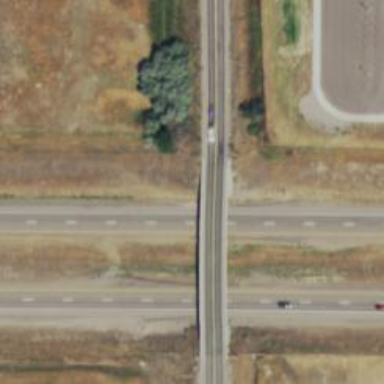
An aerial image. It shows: Viaduct bridge on tertiary road.